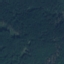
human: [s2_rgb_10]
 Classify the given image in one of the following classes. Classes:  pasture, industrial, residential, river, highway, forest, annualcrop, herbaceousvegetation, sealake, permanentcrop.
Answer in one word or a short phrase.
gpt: Forest